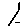
Label: triangle